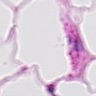
Metastatic tissue present: no